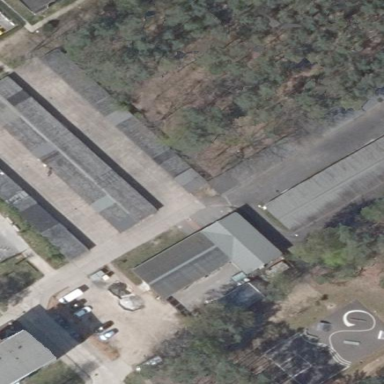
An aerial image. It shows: Group of garages.